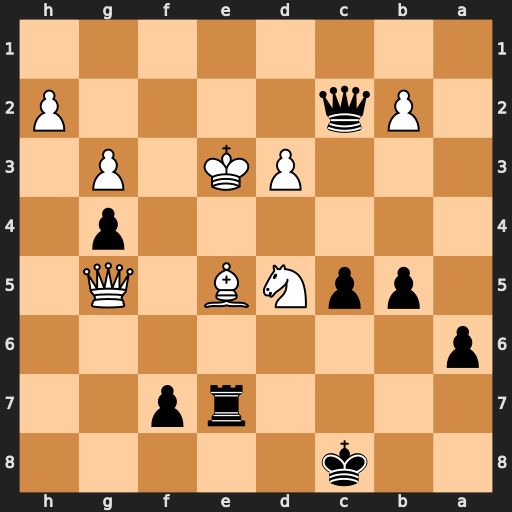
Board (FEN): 2k5/4rp2/p7/1ppNB1Q1/6p1/3PK1P1/1Pq4P/8
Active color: b
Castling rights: -
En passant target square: -
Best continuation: Qc1+ Kf2 Qxg5